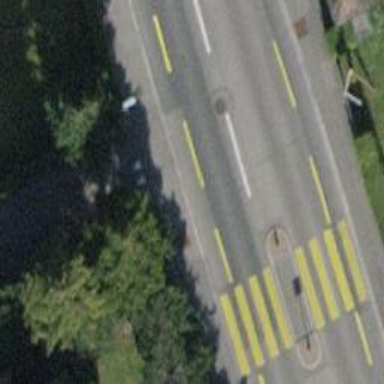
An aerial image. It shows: Road with "give way" sign.